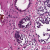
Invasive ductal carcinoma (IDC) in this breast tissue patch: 0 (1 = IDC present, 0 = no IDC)